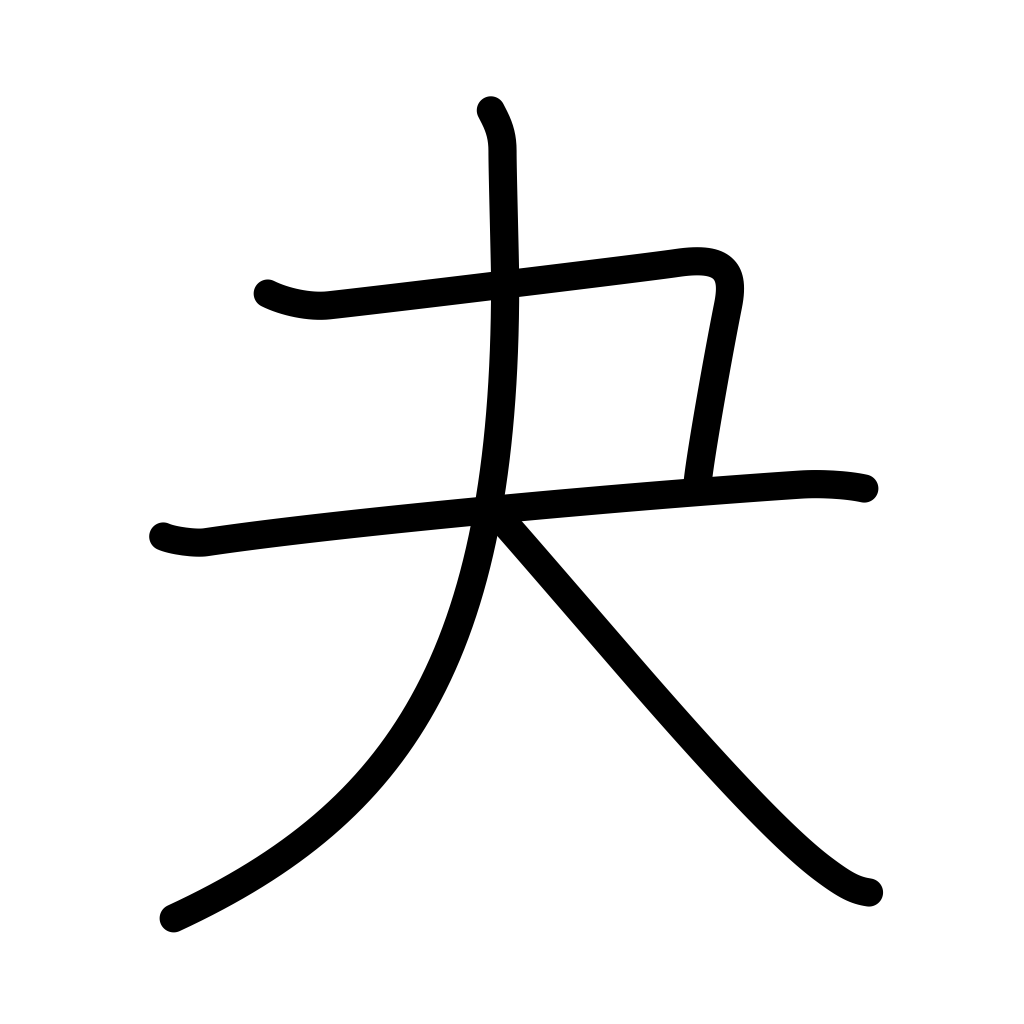
Meaning: decide, determine, archery glove